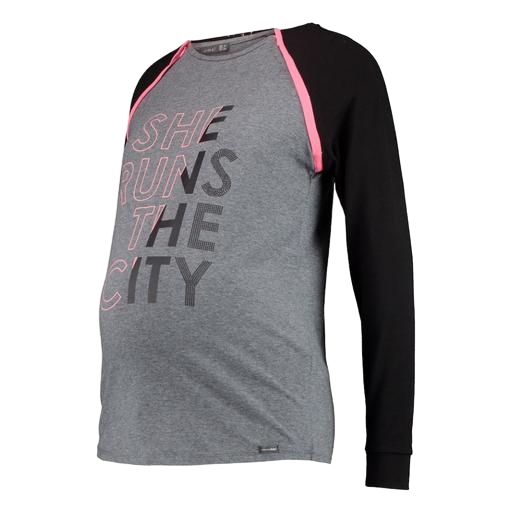
long-sleeve shirt, longsleeved t-shirt, long sleeve sports shirt, white background